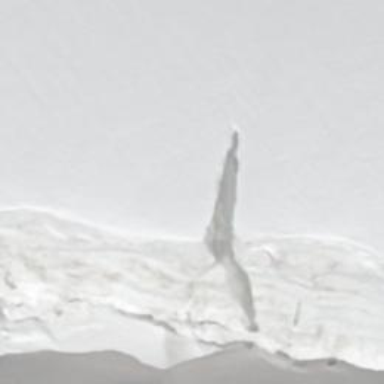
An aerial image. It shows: Crevasse in the natural environment.